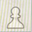
Piece: wP